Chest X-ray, PA view. Patient: 57 years old, sex M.
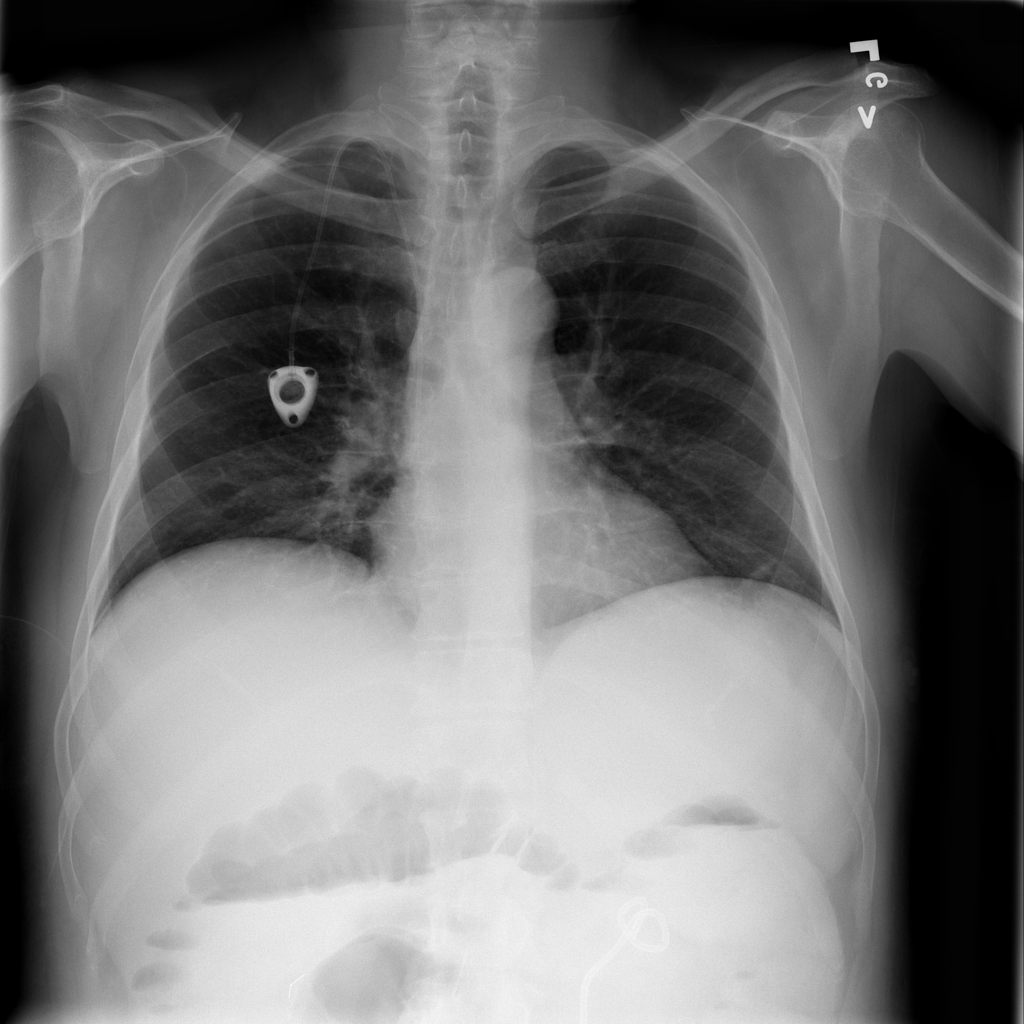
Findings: No Finding